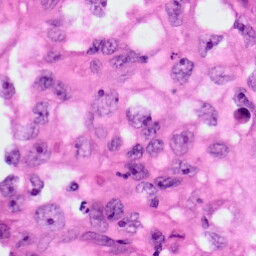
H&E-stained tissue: Lung